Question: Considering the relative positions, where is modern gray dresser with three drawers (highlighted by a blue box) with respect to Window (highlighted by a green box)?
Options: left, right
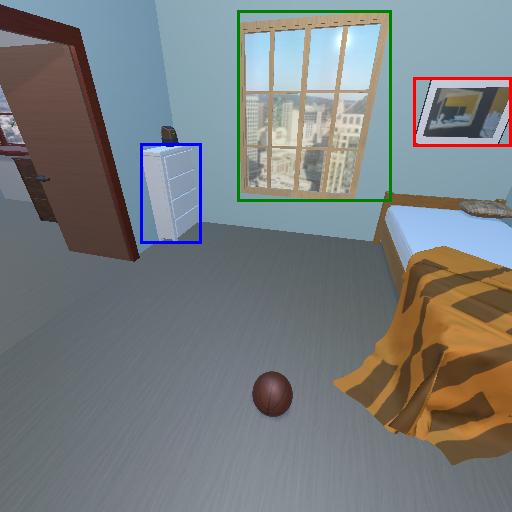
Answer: left